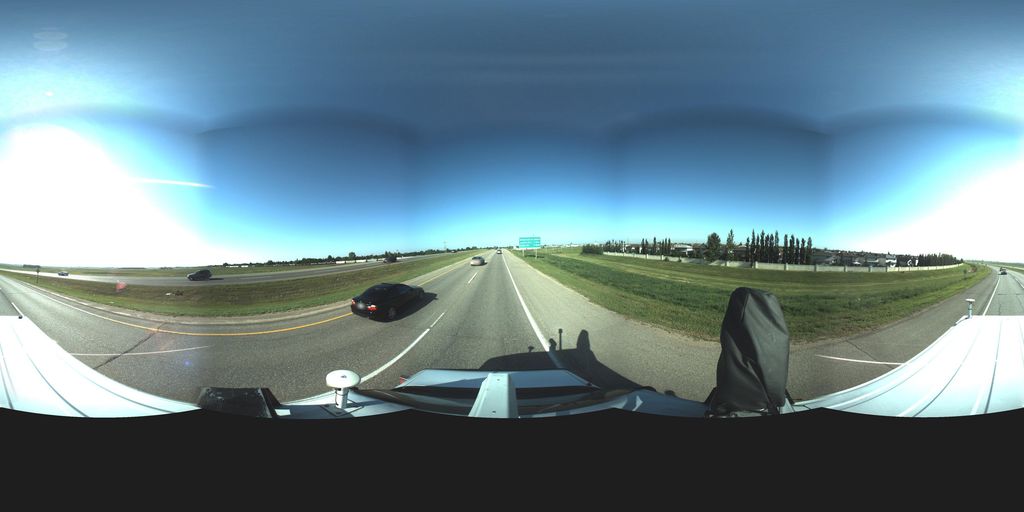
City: saskatoon